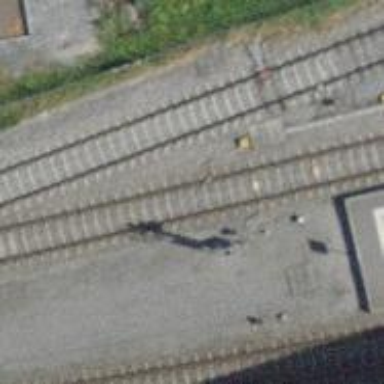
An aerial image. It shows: Railway signal.